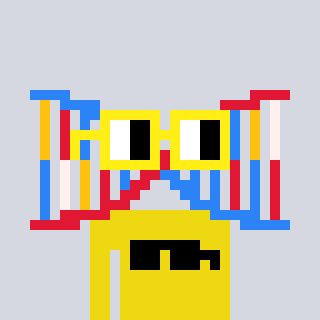
a pixel art character with square yellow glasses, a dna-shaped head and a yellow-colored body on a cool background